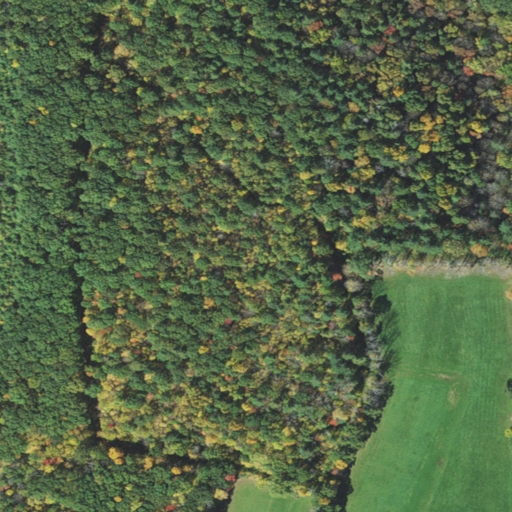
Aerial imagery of mountain in Massachusetts named Stone Hill containing deciduous forest, mixed forest, pasture, evergreen forest, medium intensity development, and low intensity development